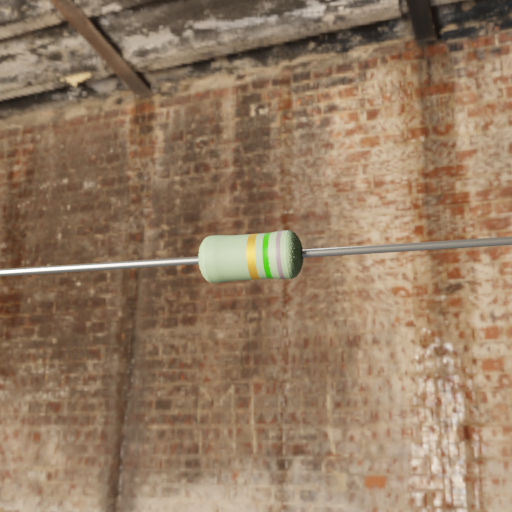
Resistor colour bands (in order): gold, green, gray